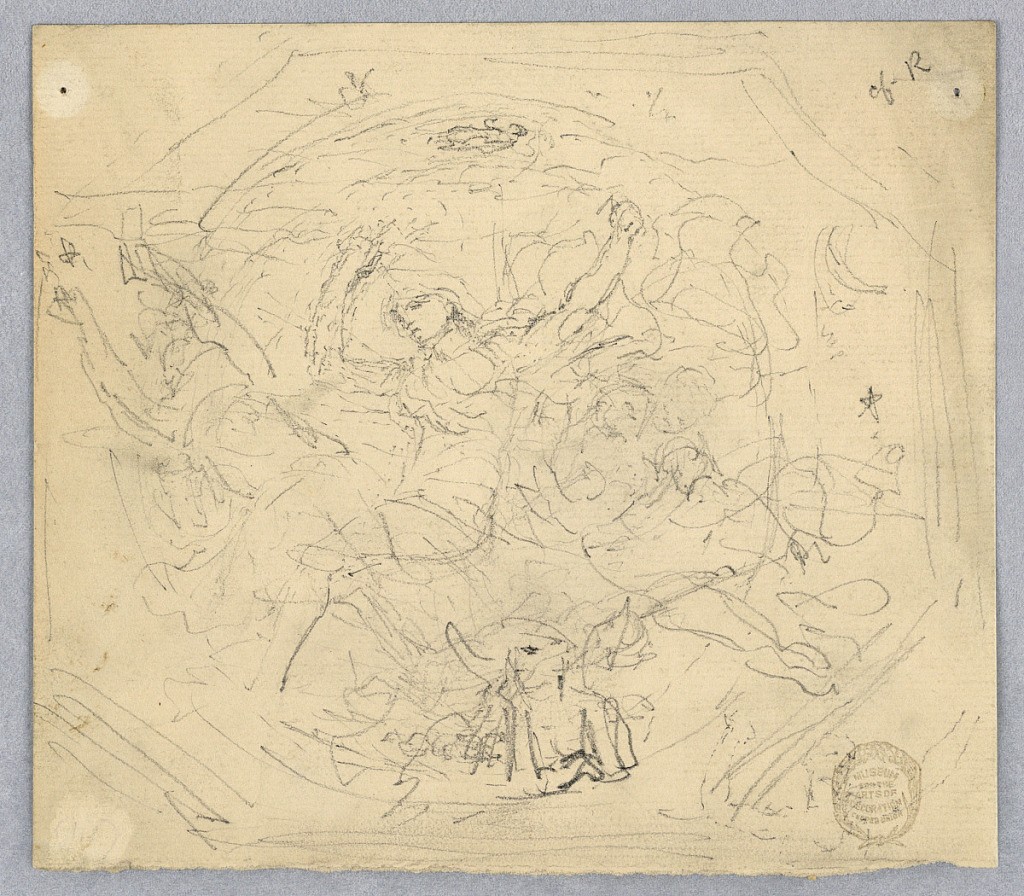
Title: Study for "Zodiac"
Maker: Francis Augustus Lathrop, American, 1849–1909
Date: ca. 1894
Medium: Graphite on paper
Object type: Drawing
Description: Sketch of figures in loose garments.